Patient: sex M, age 57
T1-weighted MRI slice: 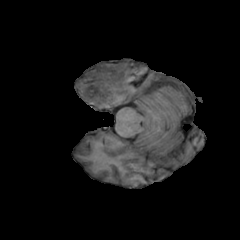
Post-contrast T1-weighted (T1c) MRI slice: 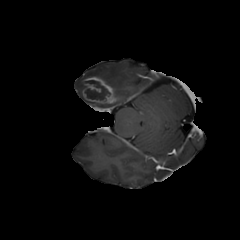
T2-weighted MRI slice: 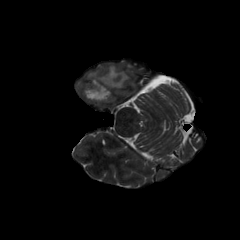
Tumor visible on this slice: yes
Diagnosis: Glioblastoma, IDH-wildtype
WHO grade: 4